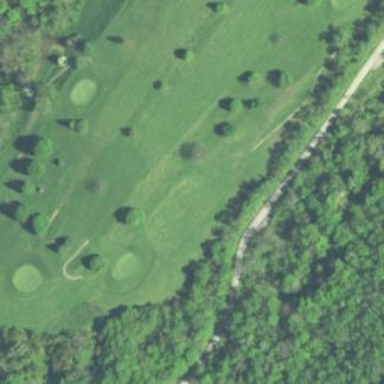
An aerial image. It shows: Golf fairway surrounded by grass.